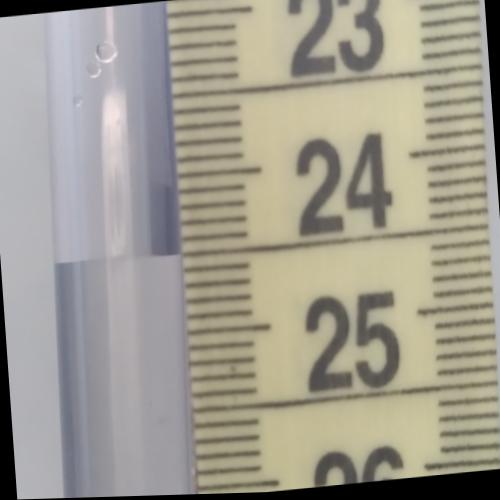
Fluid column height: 24.5 cm